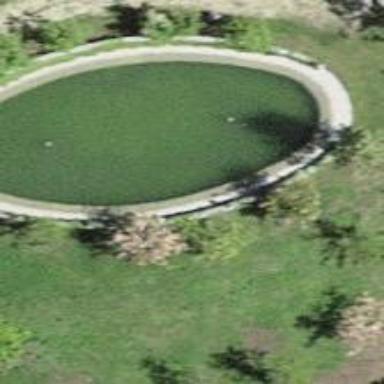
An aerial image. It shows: Pond with natural water.